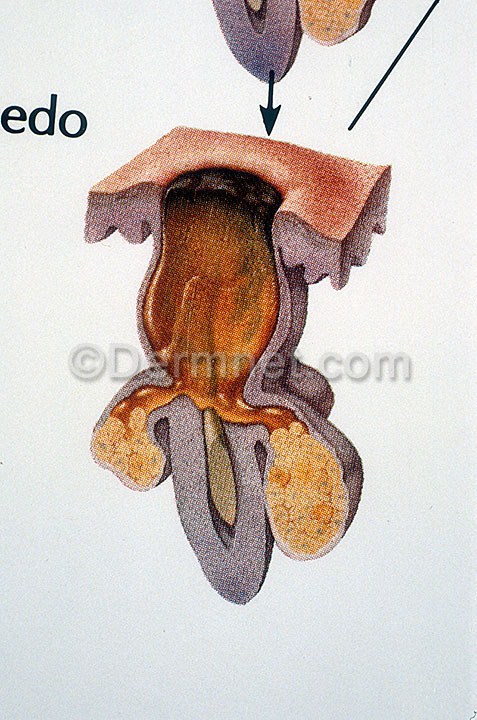
Disease: Acne and Rosacea Photos